This is a demodulated (Hilbert-envelope) spectrum computed from a bearing vibration snapshot; the dashed markers indicate where each bearing fault type would appear (BPFO, BPFI, BSF, FTF). Classify the bearing condition as one of: normal, inner_race, outer_race, ball.
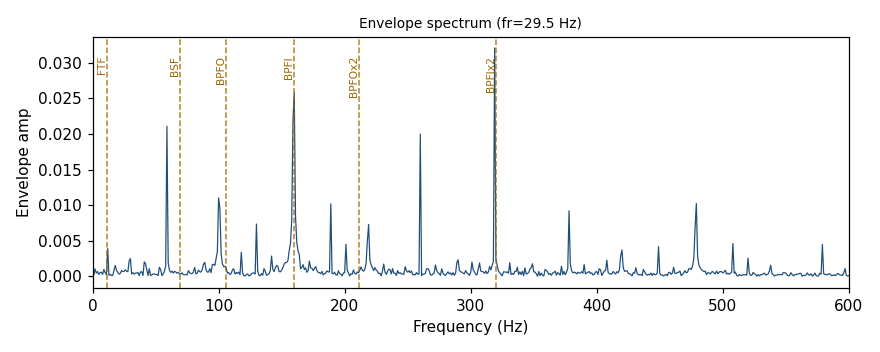
Answer: inner_race